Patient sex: M
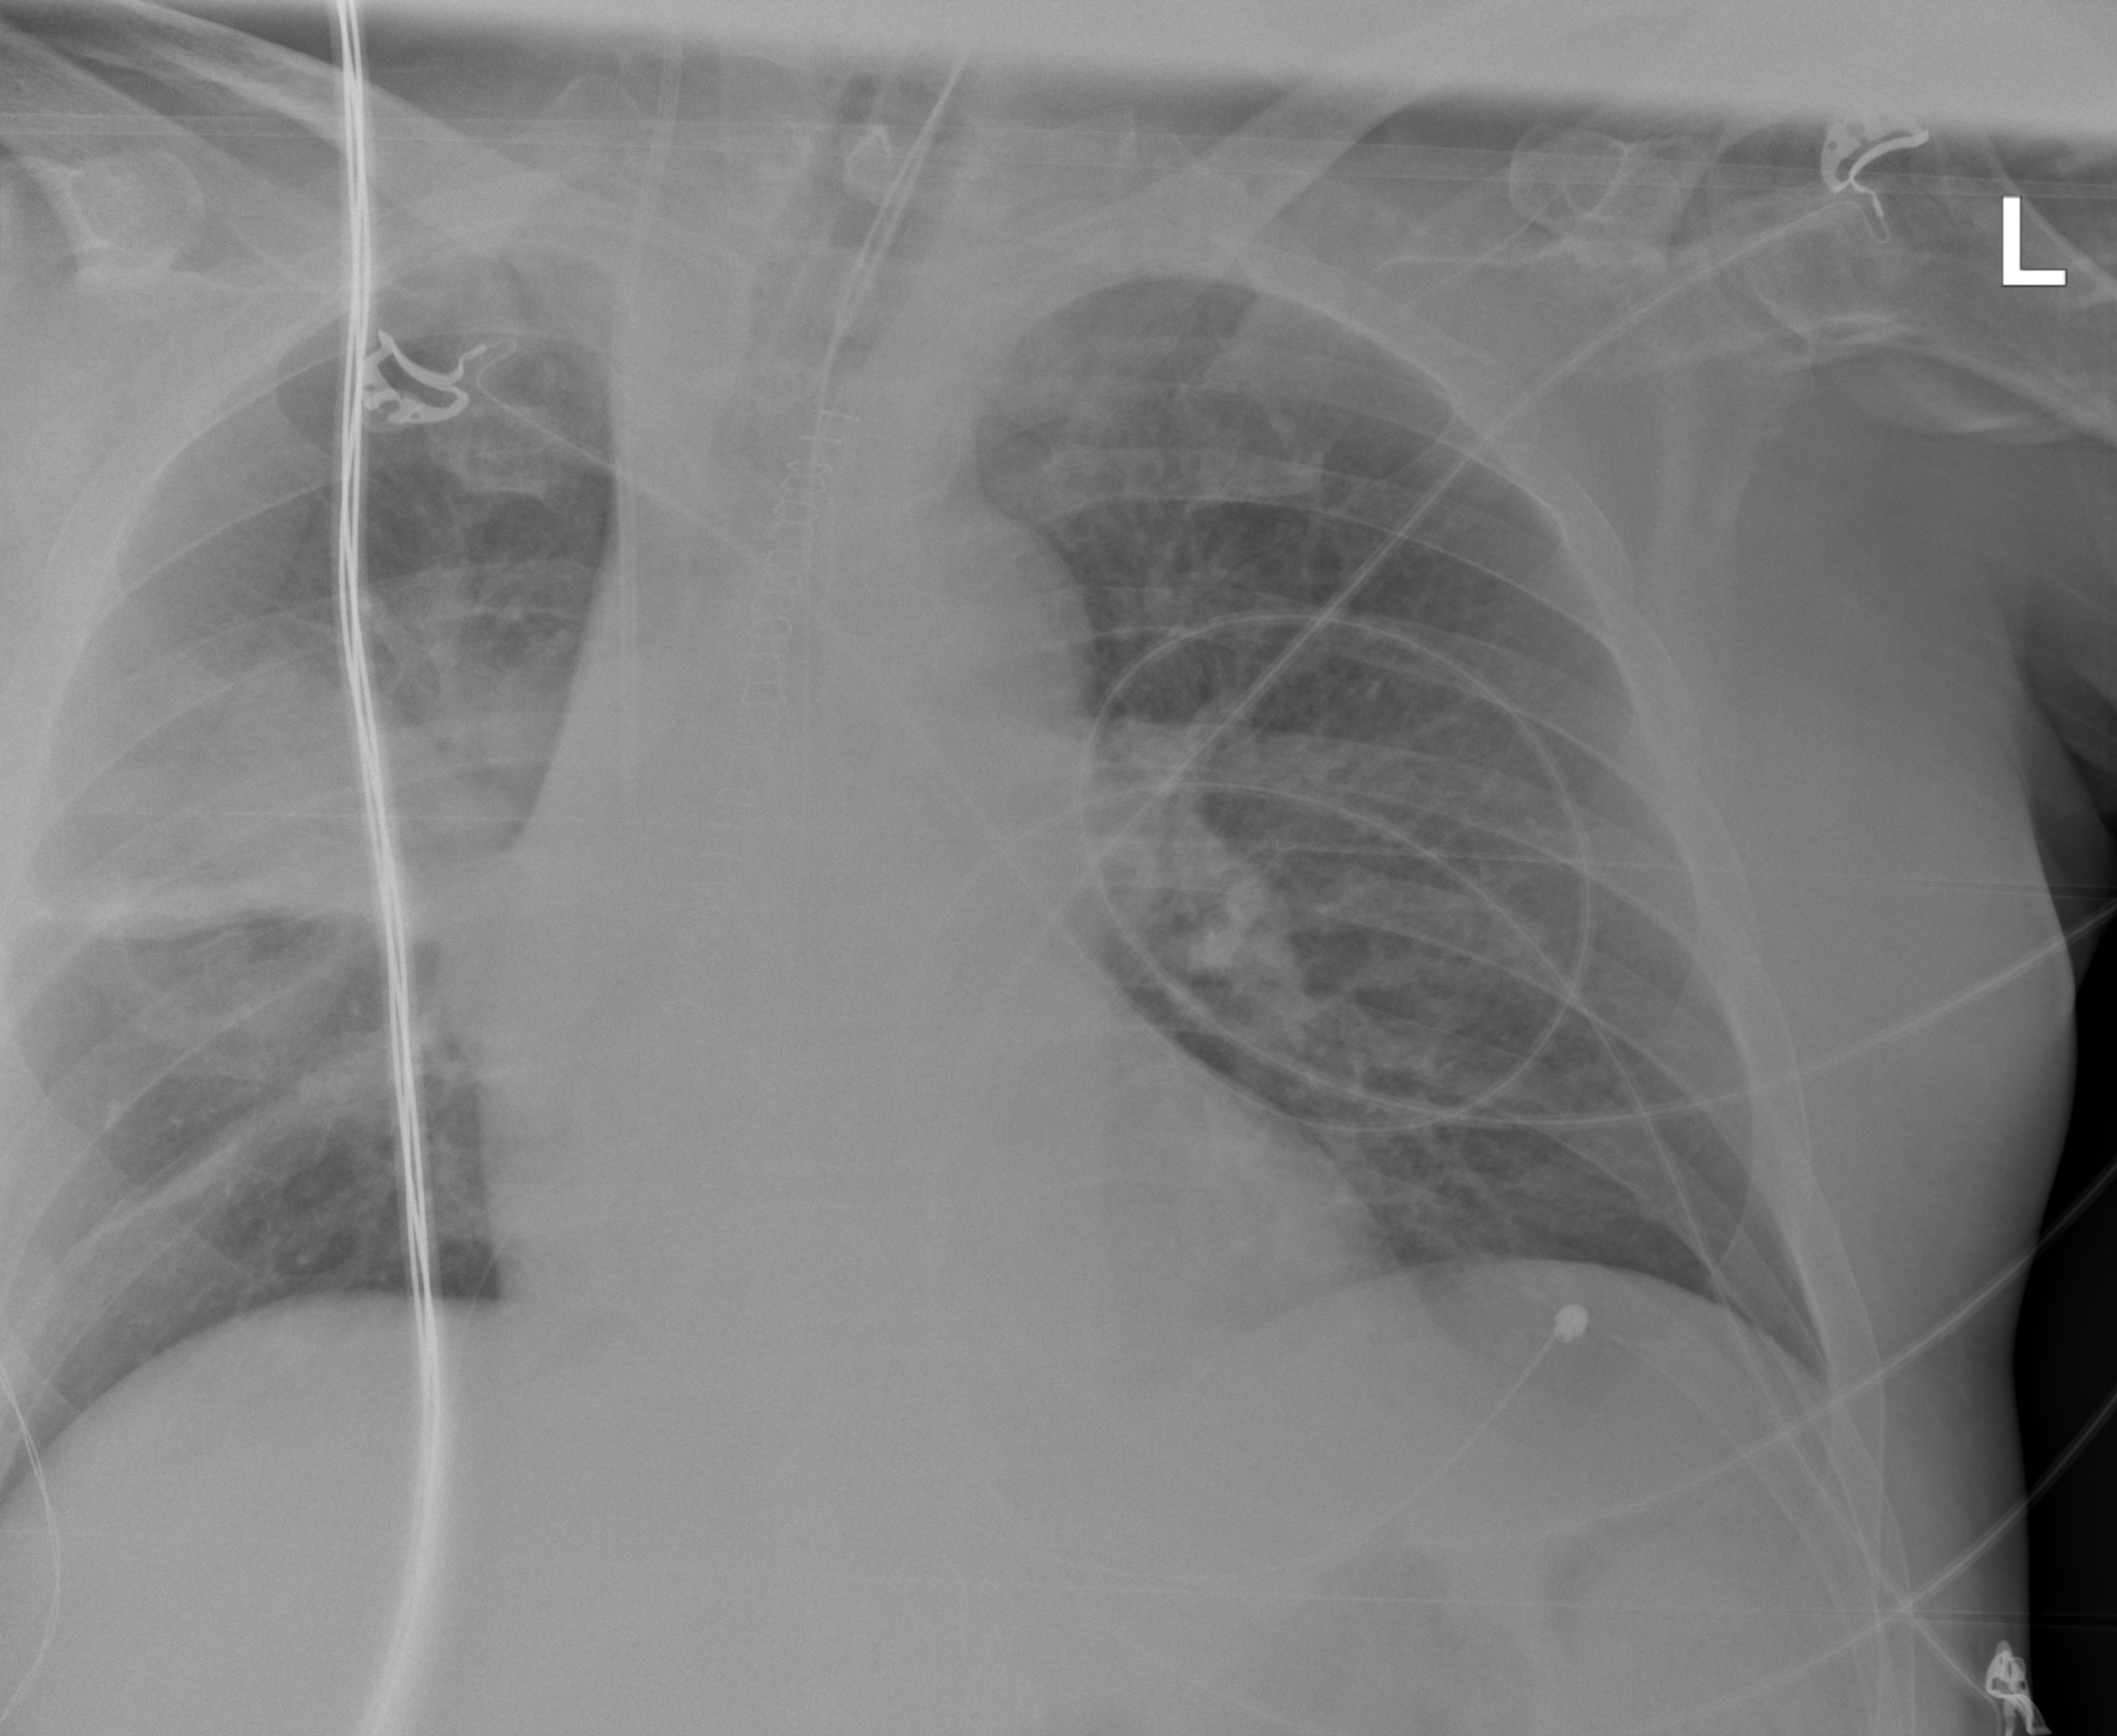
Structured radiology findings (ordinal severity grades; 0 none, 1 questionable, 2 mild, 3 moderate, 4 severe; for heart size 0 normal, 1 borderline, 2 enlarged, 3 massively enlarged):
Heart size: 0
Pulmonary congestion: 0
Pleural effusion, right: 0
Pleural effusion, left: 0
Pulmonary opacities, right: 0
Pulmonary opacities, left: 0
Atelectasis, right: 3
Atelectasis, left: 0